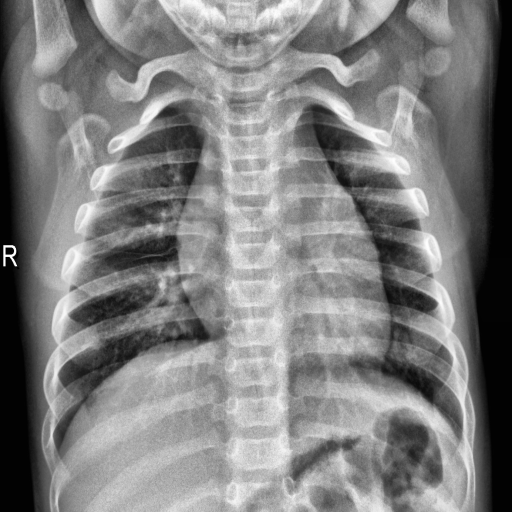
Finding: NORMAL